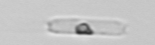
Label: Cerataulina_pelagica